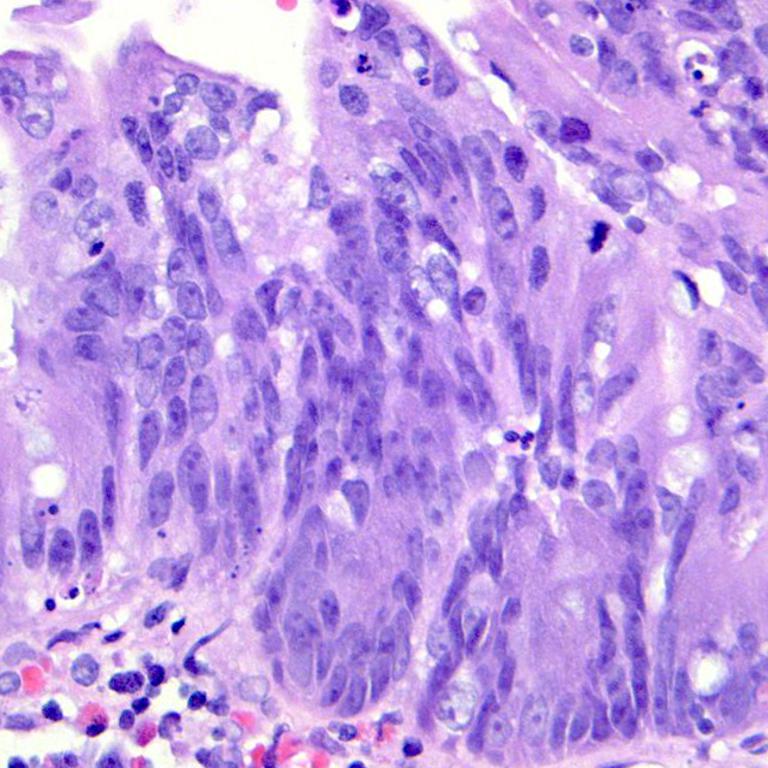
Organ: colon
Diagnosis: adenocarcinomas